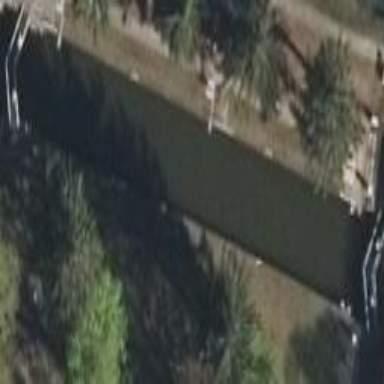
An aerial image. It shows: Lock on the water.